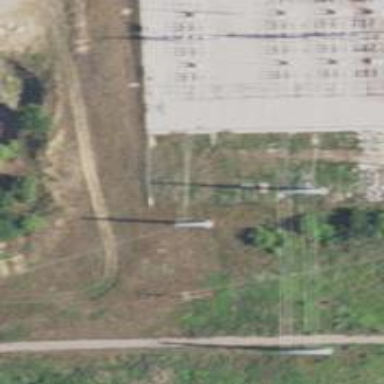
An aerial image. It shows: Power tower.